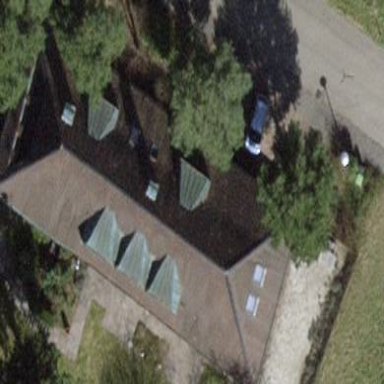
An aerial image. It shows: Building with tile roof.